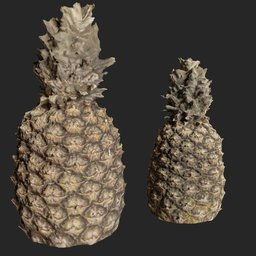
Label: nature